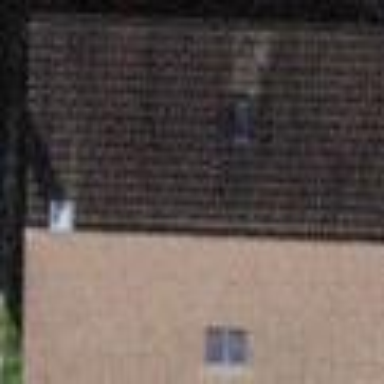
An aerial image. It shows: Building with tiled roof.